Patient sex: M
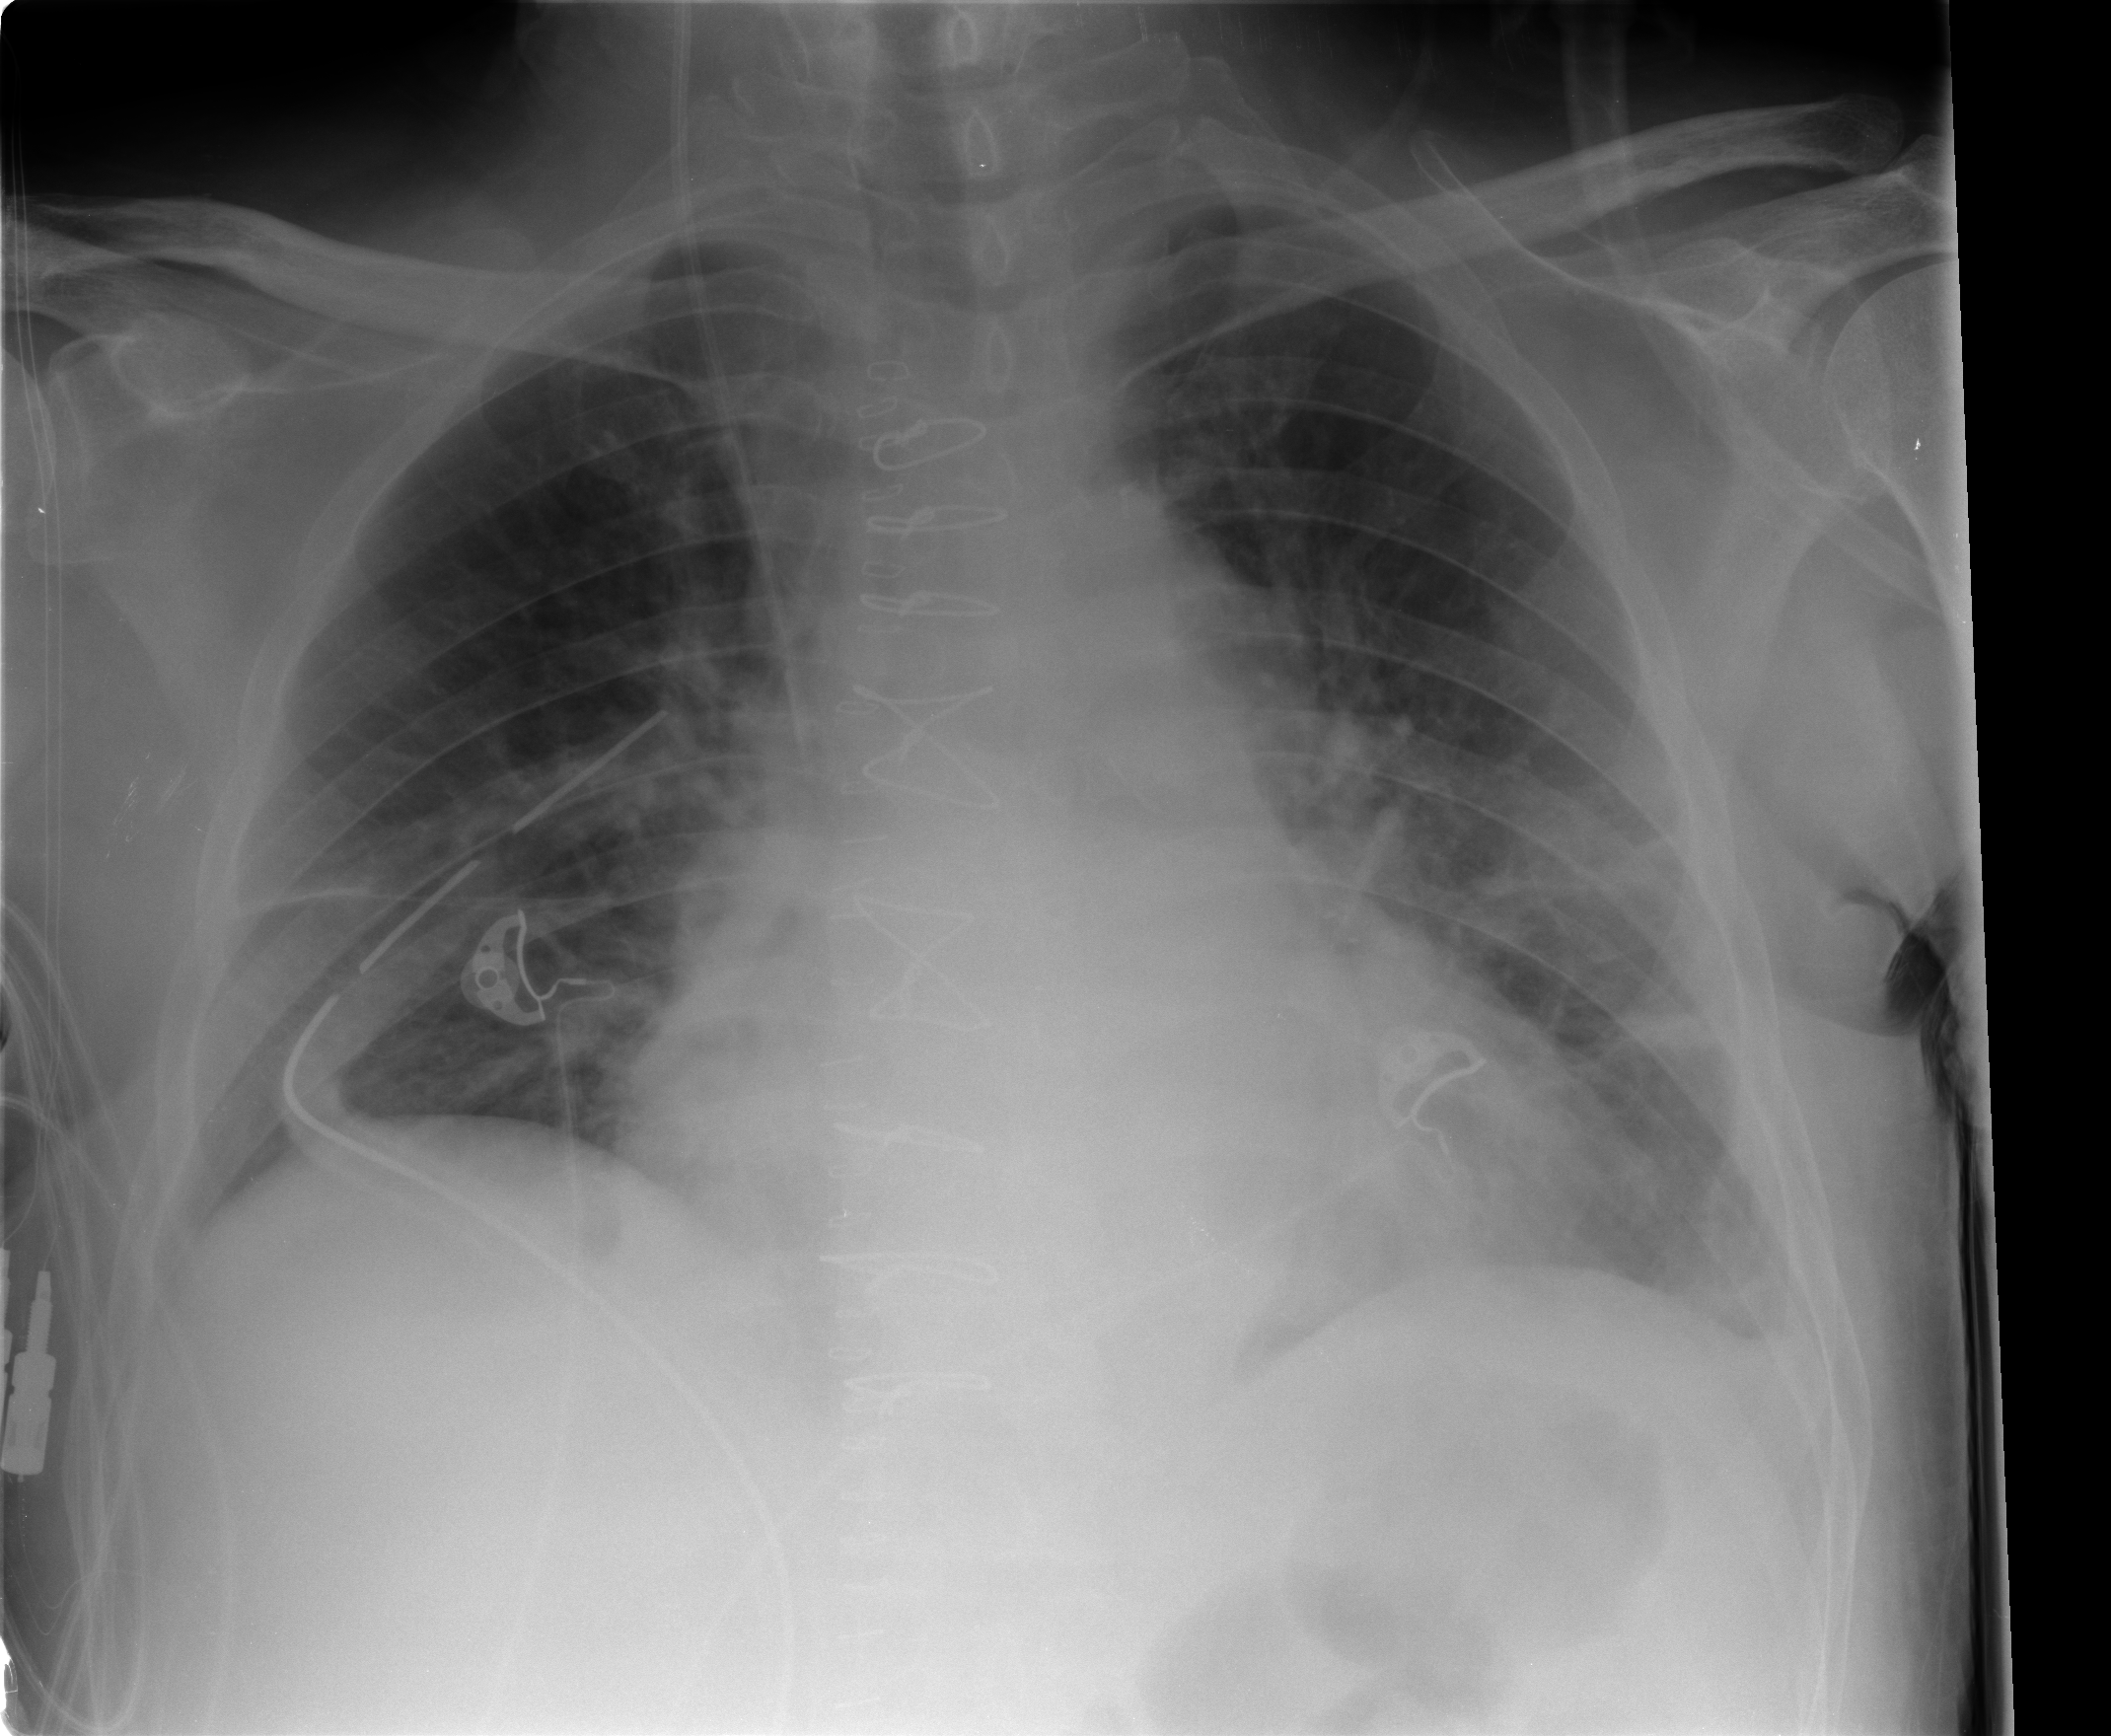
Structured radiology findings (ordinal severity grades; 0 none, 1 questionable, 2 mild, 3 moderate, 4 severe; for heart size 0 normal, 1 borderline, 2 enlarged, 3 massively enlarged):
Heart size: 2
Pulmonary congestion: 2
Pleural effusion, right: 1
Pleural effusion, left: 2
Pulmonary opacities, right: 0
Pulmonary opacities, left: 0
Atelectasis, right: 2
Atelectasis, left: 0